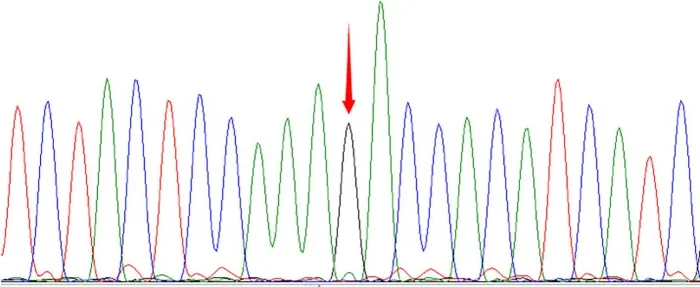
Sequencegrams. The mutation was not found in DNA samples derived from his mother (B).
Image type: chart (chart)